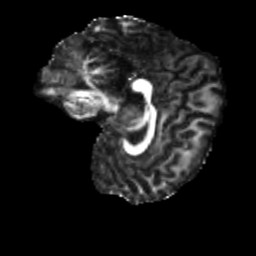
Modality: FA
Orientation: sagittal
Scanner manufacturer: siemens
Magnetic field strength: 3 T
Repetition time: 4 s
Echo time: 0.0594 s